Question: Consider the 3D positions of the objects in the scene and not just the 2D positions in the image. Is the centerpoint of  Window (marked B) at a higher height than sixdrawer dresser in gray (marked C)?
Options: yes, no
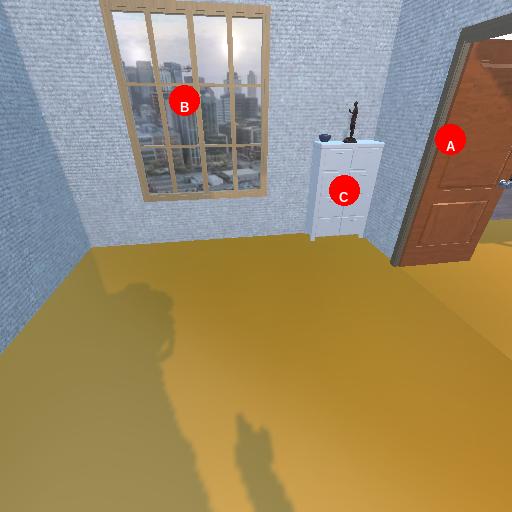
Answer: yes